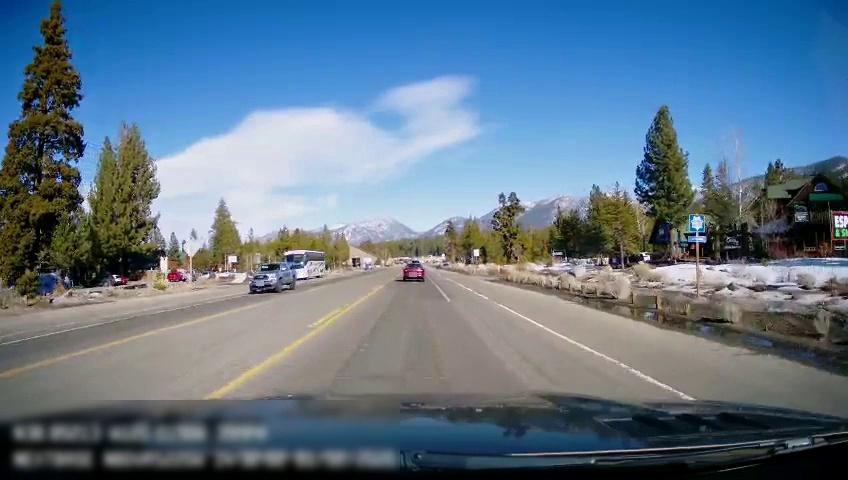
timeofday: Day
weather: Sunny
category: Drivable Space
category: Vehicles | Car
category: Vehicles | SUV
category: Vehicles | Bus
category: Vehicles | SUV
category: Vehicles | SUV
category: Vehicles | SUV
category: Vehicles | Truck
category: Vehicles | SUV
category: Lanes | Current Lane
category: Lanes | Alternate Lane
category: Lanes | Current Lane
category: Lanes | Opposite Lane
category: Lanes | Opposite Lane
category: Lanes | Opposite Lane
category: Traffic | Signs
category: Traffic | Signs